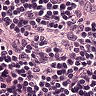
Metastatic tissue present: no